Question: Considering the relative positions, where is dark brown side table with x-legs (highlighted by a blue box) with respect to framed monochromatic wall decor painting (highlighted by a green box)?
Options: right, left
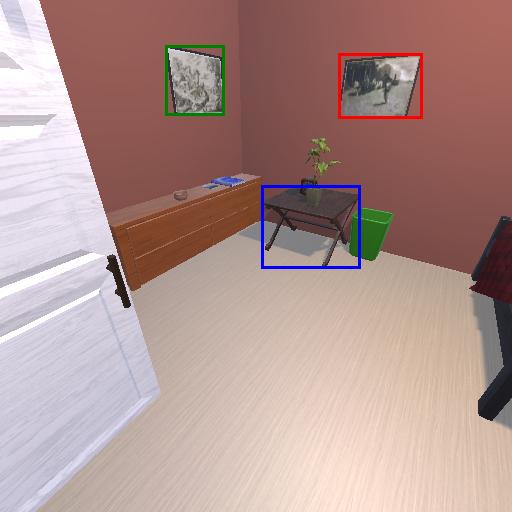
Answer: right